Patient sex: M
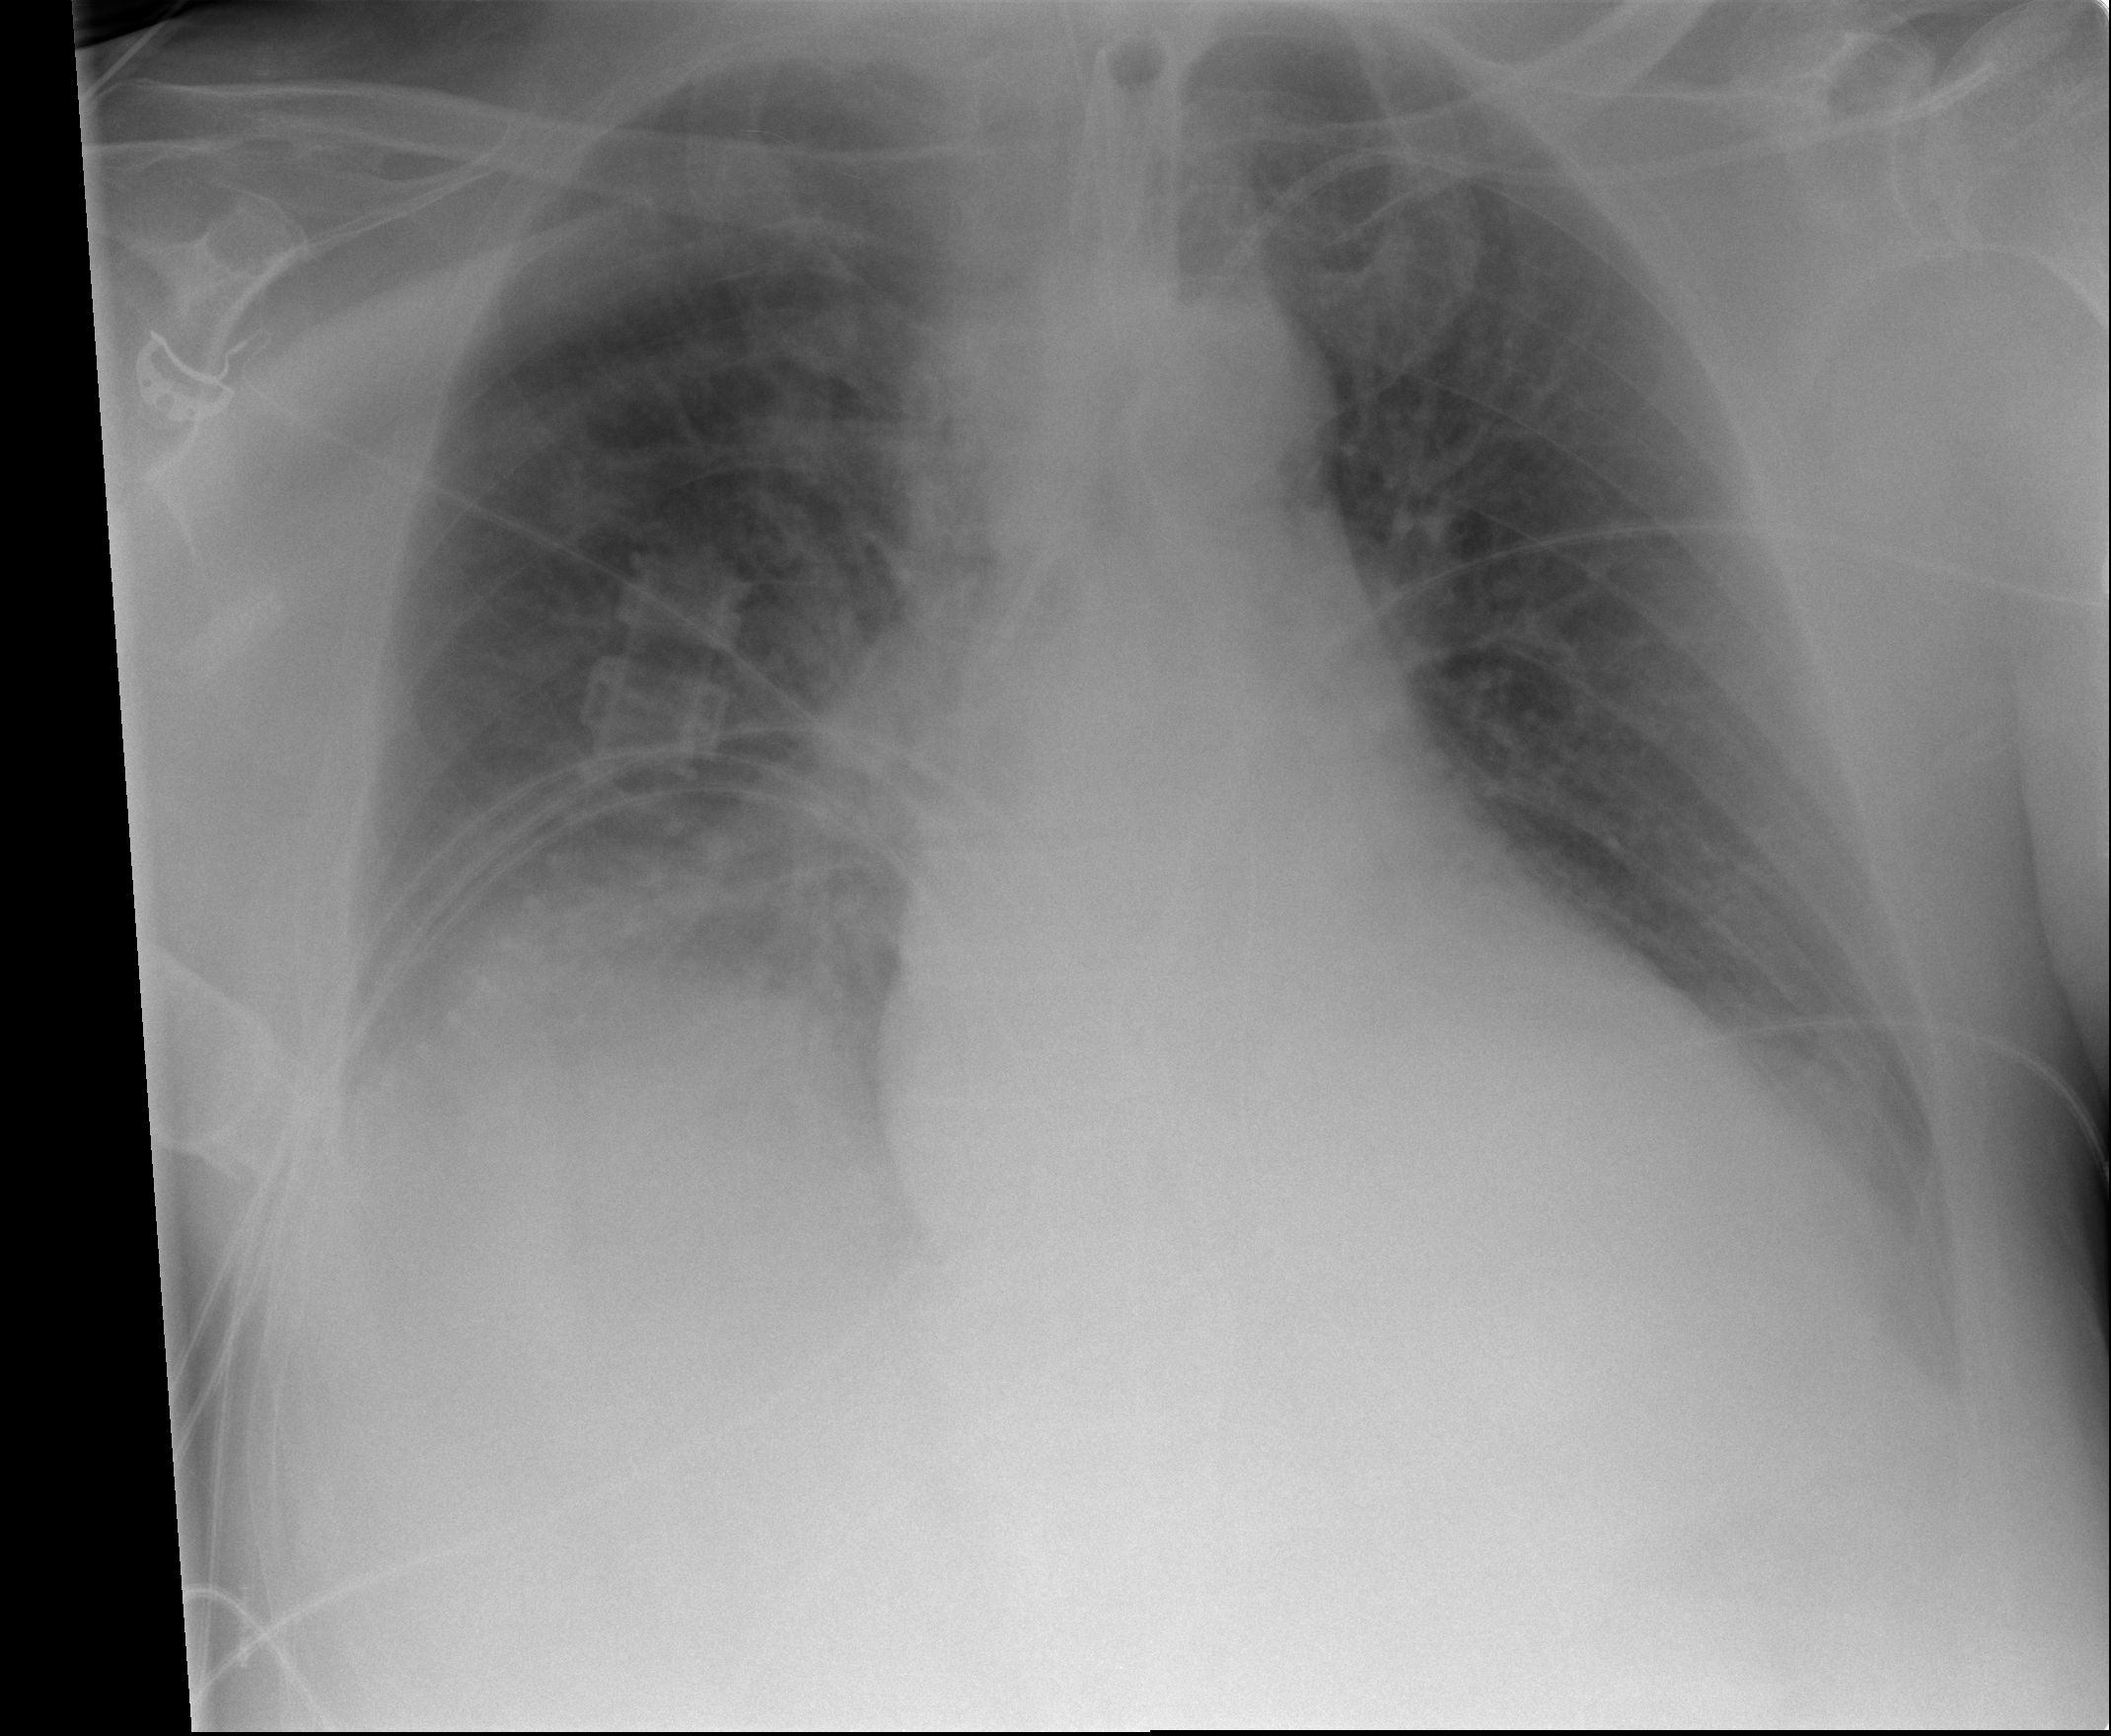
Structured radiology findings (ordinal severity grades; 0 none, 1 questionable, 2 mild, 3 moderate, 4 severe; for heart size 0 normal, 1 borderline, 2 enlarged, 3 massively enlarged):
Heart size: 2
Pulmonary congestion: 2
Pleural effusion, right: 2
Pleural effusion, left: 0
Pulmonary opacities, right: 0
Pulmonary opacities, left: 0
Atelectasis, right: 2
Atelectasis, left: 0